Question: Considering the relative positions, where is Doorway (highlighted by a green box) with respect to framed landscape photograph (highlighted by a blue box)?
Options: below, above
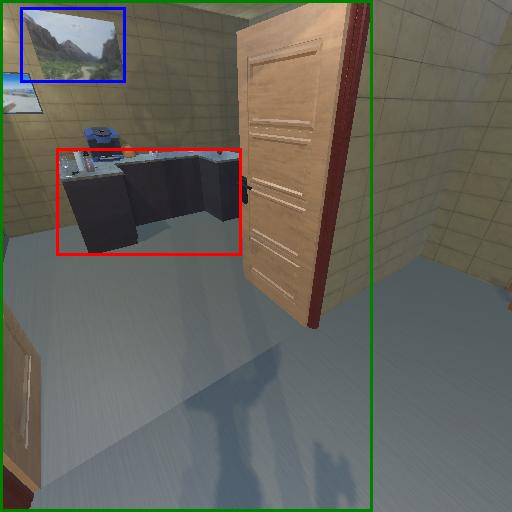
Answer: below